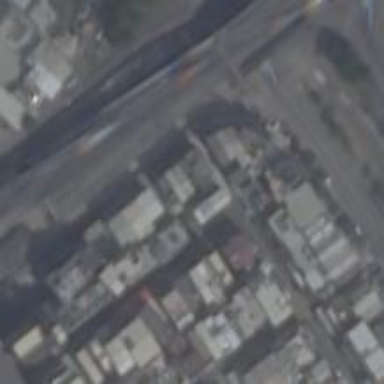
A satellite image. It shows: Viaduct bridge over motorway link.